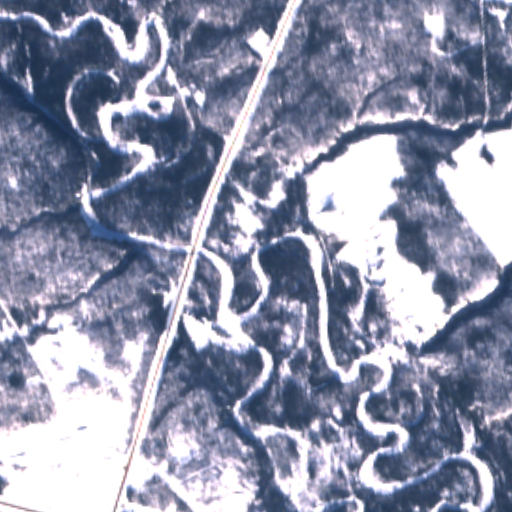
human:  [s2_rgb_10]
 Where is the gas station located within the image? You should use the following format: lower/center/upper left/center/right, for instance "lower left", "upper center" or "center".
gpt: The gas station is located in the lower left of the image.
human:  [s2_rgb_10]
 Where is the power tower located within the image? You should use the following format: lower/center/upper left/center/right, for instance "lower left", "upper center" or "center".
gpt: The power tower is located in the lower left of the image.
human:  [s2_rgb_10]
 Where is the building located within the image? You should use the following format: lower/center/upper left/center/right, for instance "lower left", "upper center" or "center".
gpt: The building is located in the lower left of the image.
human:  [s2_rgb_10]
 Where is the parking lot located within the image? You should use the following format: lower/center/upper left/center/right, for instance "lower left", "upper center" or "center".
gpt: There is no parking lot in the image.